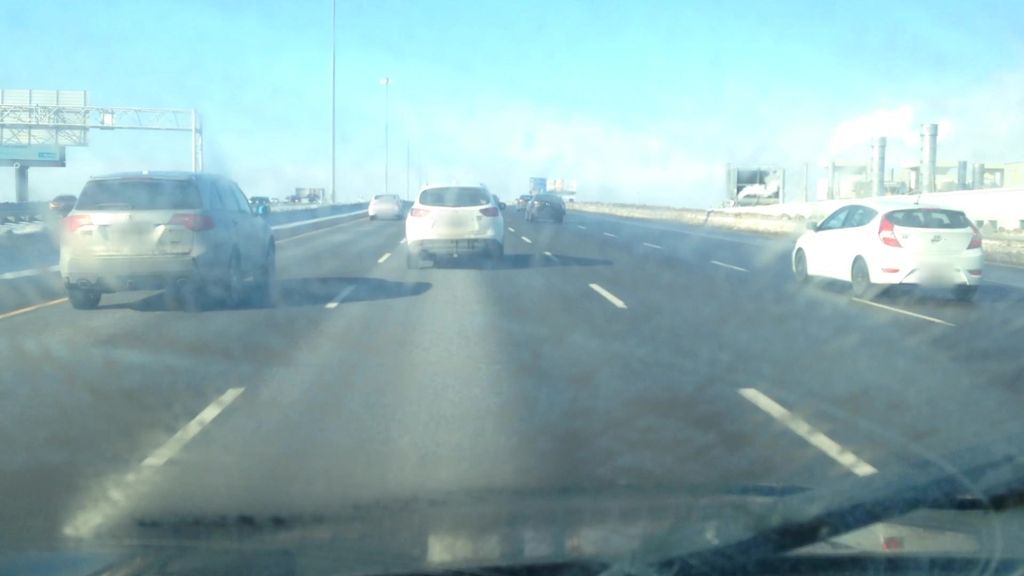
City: montreal